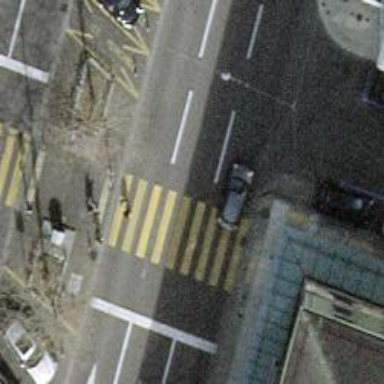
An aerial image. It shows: Road crossing with traffic signals.